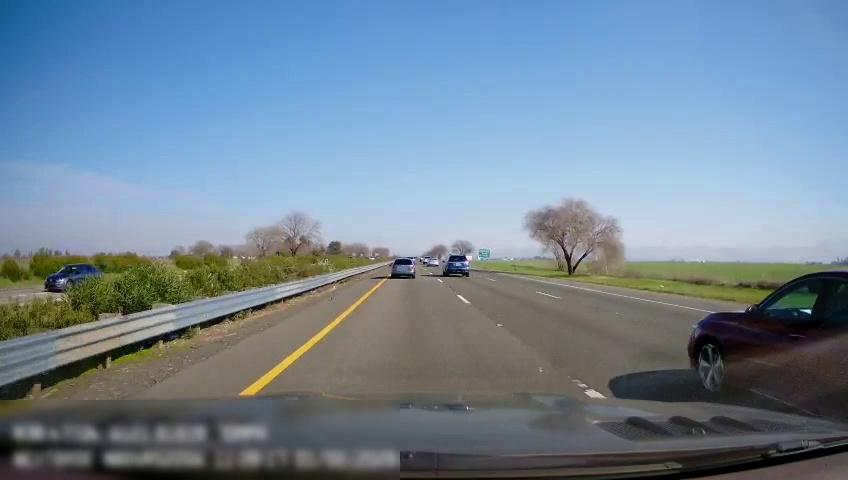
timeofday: Day
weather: Sunny
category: Drivable Space
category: Drivable Space
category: Vehicles | Car
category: Vehicles | SUV
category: Vehicles | Car
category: Vehicles | SUV
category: Vehicles | Car
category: Lanes | Current Lane
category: Lanes | Current Lane
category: Lanes | Alternate Lane
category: Lanes | Alternate Lane
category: Traffic | Signs